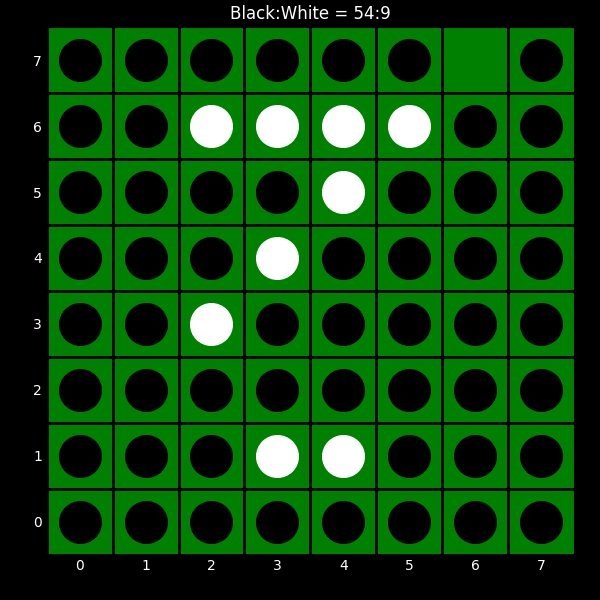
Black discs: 54
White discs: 9